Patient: sex M, age 58
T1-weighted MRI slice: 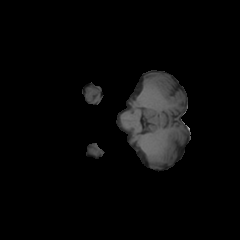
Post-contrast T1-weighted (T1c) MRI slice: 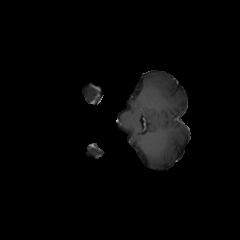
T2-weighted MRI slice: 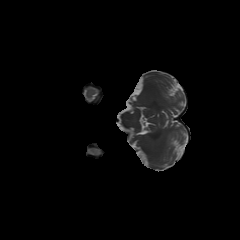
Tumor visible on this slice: no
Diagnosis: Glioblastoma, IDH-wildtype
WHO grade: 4